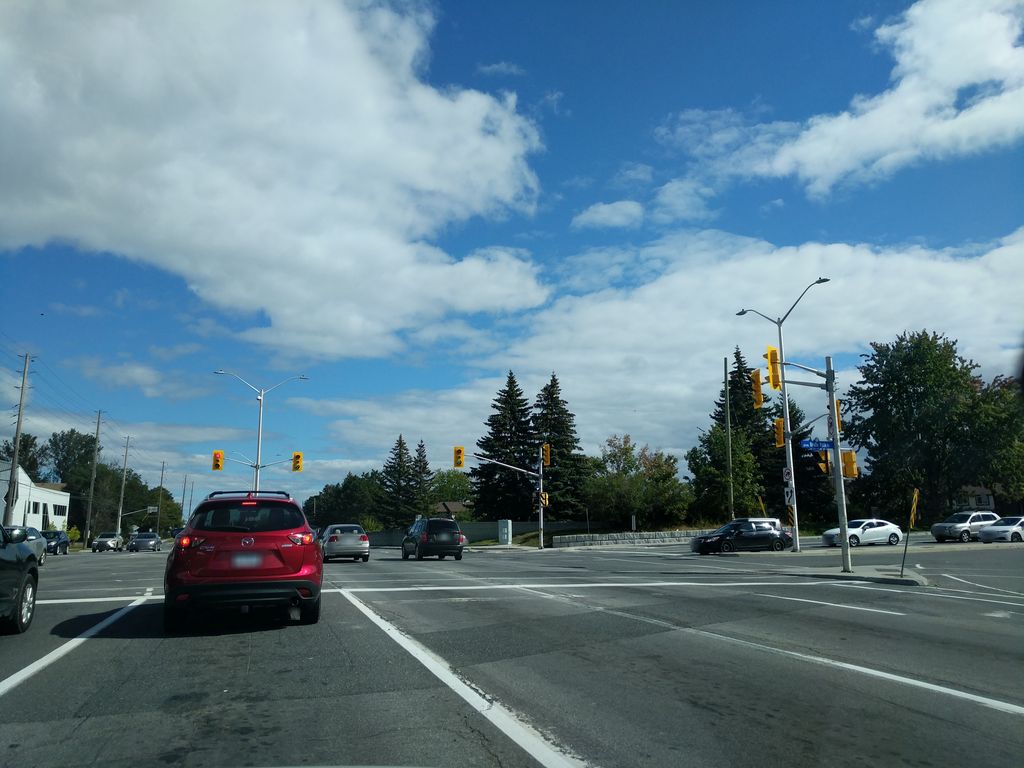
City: ottawa-gatineau